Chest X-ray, PA view. Patient: 44 years old, sex M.
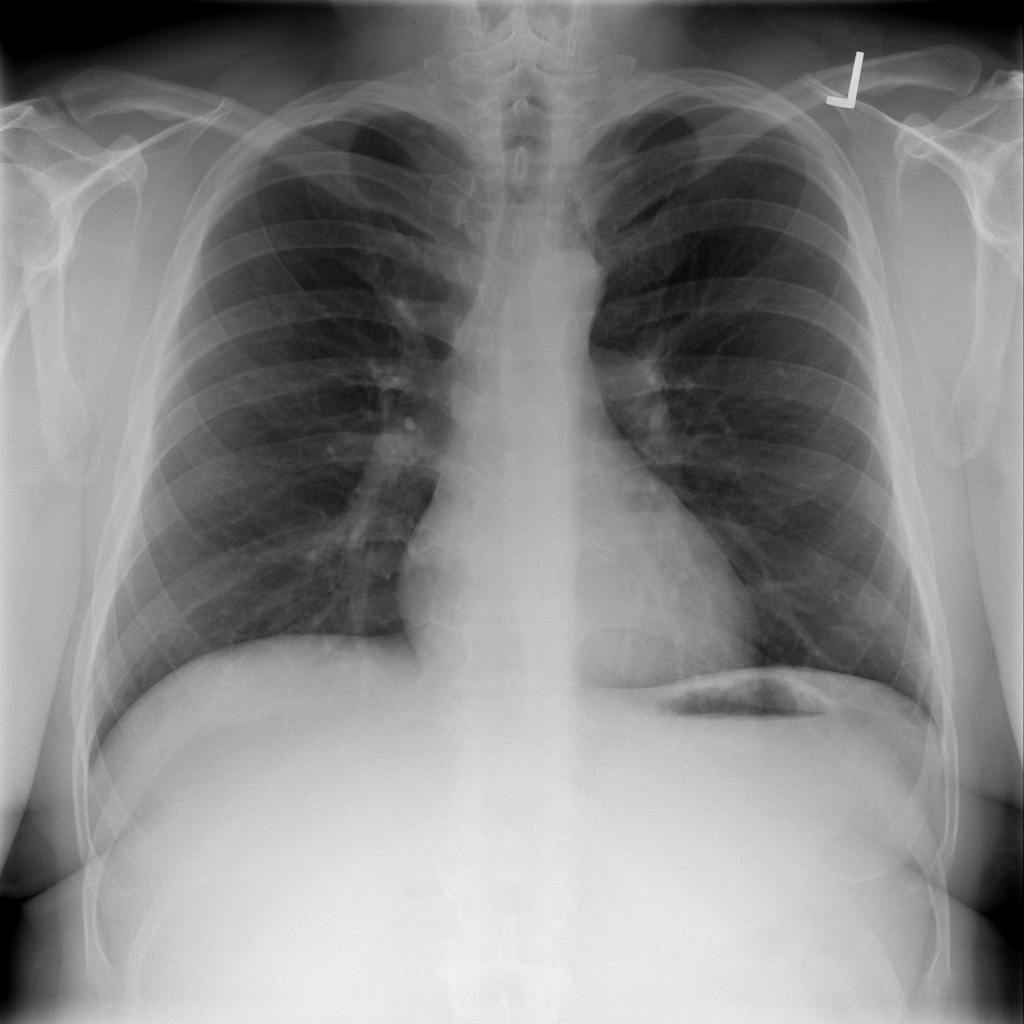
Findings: No Finding